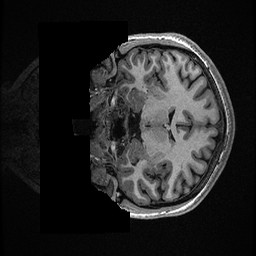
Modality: T1w
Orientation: coronal
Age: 22
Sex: female
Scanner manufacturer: ge
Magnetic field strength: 3 T
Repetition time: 0.006952 s
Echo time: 0.00292 s